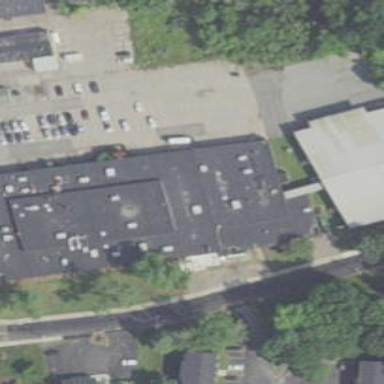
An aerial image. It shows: Building.